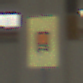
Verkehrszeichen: KennzeichnungspflichtigeFahrzeugeGefaehrlicheGueterOhnePfeilsymbol
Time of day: Midday
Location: Roofed (Urban)
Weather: Overcast
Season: NotSpecified
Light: Artificial